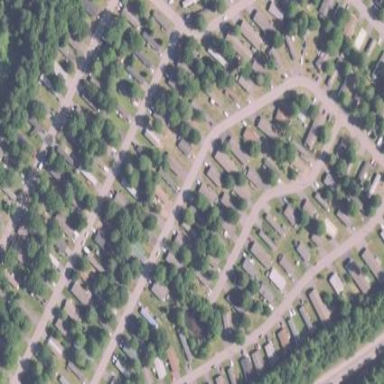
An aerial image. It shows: Residential area with mobile homes.